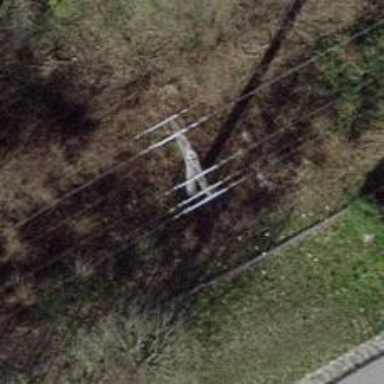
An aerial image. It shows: Concrete power pole.